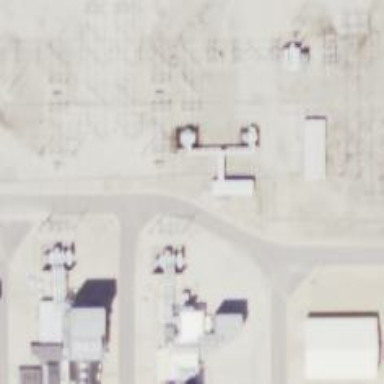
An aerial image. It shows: Switch used for power control.